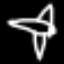
Label: airplane